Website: home-depot
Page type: delivery-shipping
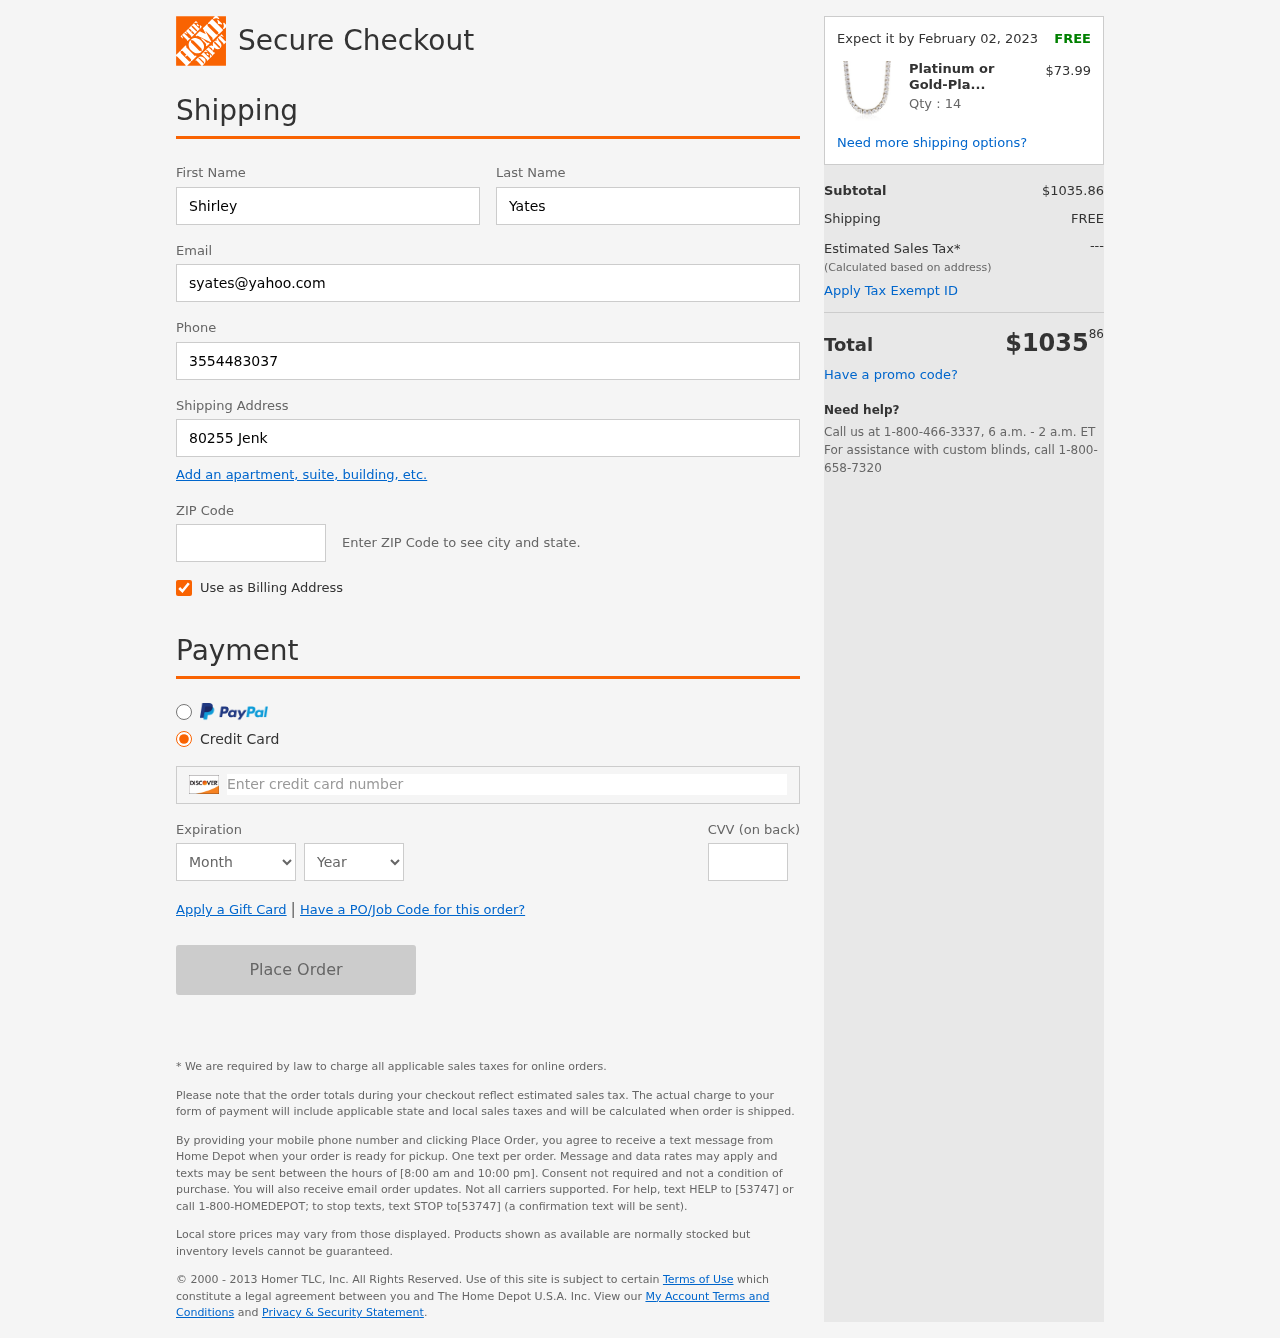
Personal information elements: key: PII_CARD_CVV
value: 727
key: PII_CARD_EXPIRY_MONTH
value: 04
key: PII_CARD_EXPIRY_YEAR
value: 28
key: PII_CARD_NUMBER
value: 6011 8850 0707 7439
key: PII_EMAIL
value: syates@yahoo.com
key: PII_FIRSTNAME
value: Shirley
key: PII_LASTNAME
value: Yates
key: PII_PHONE
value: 3554483037
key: PII_POSTCODE
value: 24746
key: PII_STREET
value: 80255 Jenkins Brooks
Product elements: key: PRODUCT1_NAME
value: Platinum or Gold-Plated Sterling Silver Swarovski Zirconia Round-Cut Tennis Necklace (5mm), 17"
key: PRODUCT1_PRICE
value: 73.99
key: PRODUCT1_QUANTITY
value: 14
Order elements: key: ORDER_DELIVERY_DATE
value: Expect it by February 02, 2023
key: ORDER_SUBTOTAL
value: $1035.86
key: ORDER_SHIPPING_COST
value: FREE
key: ORDER_TOTAL
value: $103586